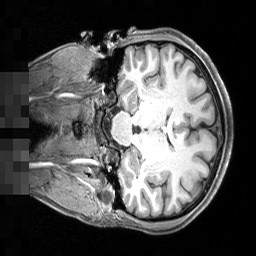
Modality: T1w
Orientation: coronal
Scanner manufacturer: siemens
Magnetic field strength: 3 T
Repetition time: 2.4 s
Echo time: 0.00256 s